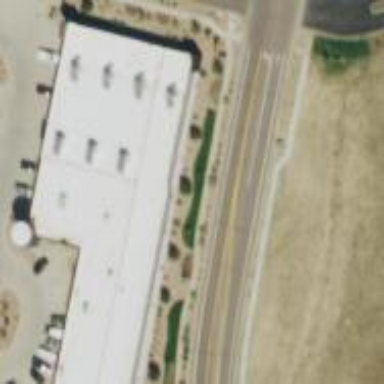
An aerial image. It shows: Building.